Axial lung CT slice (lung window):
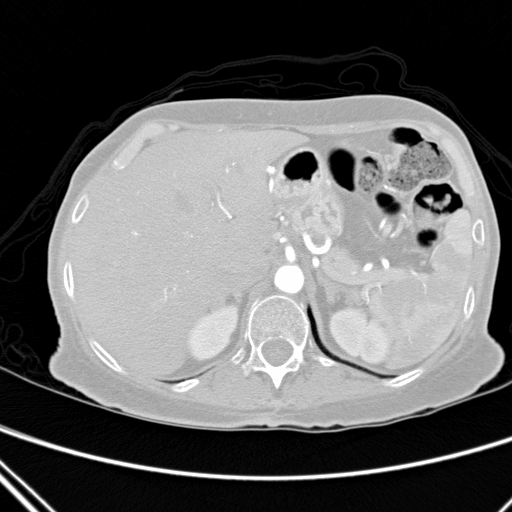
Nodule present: no